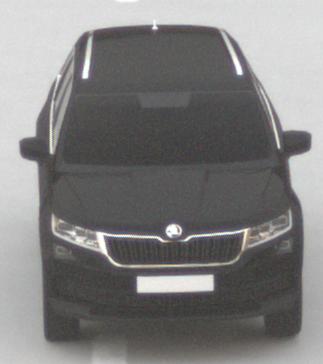
Make: Skoda
Model: Kodiaq 1.4 TSI
Detailed model: Kodiaq
Model produced from: 2017/03
Model produced until: 2018/05
Doors: 5
Color: black
Road condition: dry road
Daytime: sunrise or sunset
Contrast: low contrast